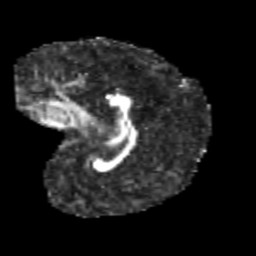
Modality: FA
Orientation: sagittal
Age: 13
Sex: male
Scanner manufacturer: siemens
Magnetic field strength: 3 T
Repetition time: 3.8 s
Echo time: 0.07 s